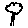
Label: tree